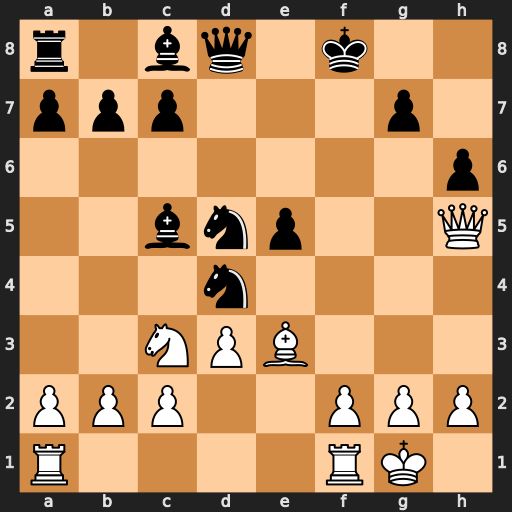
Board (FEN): r1bq1k2/ppp3p1/7p/2bnp2Q/3n4/2NPB3/PPP2PPP/R4RK1
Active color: w
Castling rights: -
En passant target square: -
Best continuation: Qxe5 Nxc3 Qxc5+ Qd6 Qxd6+